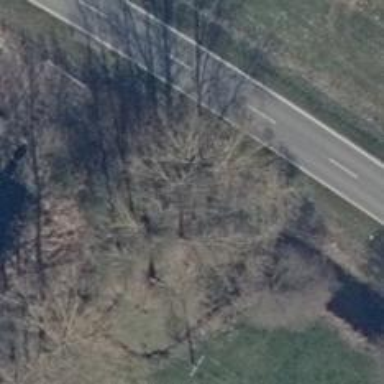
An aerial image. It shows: Row of trees in natural setting.